Milling tool wear sample.
Tool blade image: 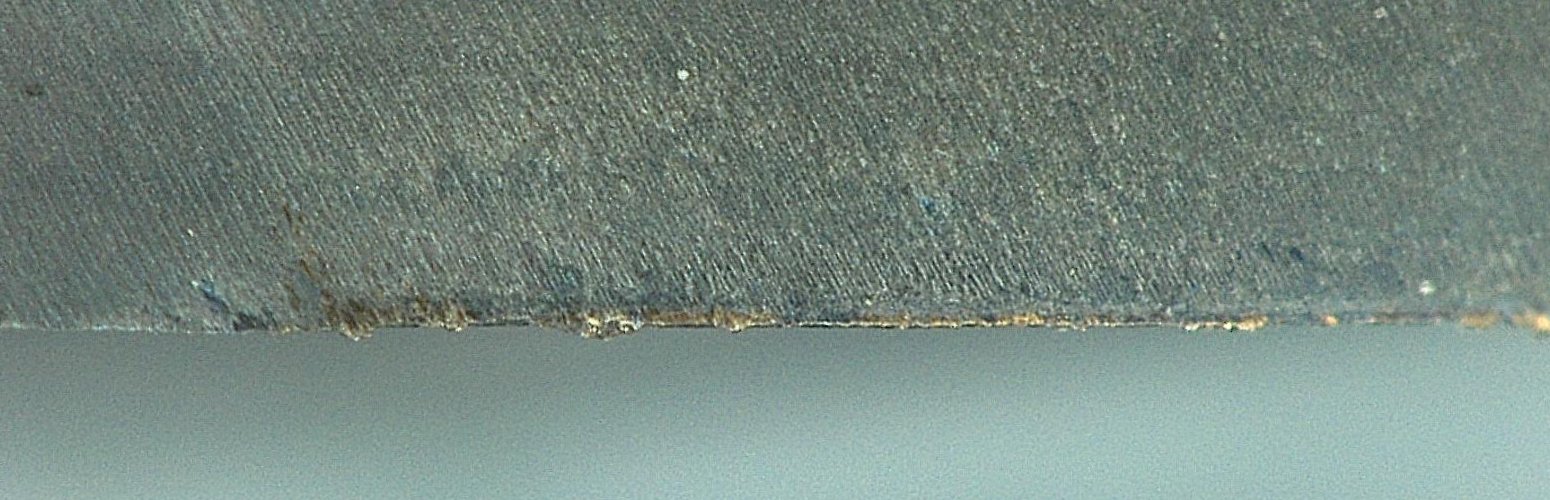
Chip image: 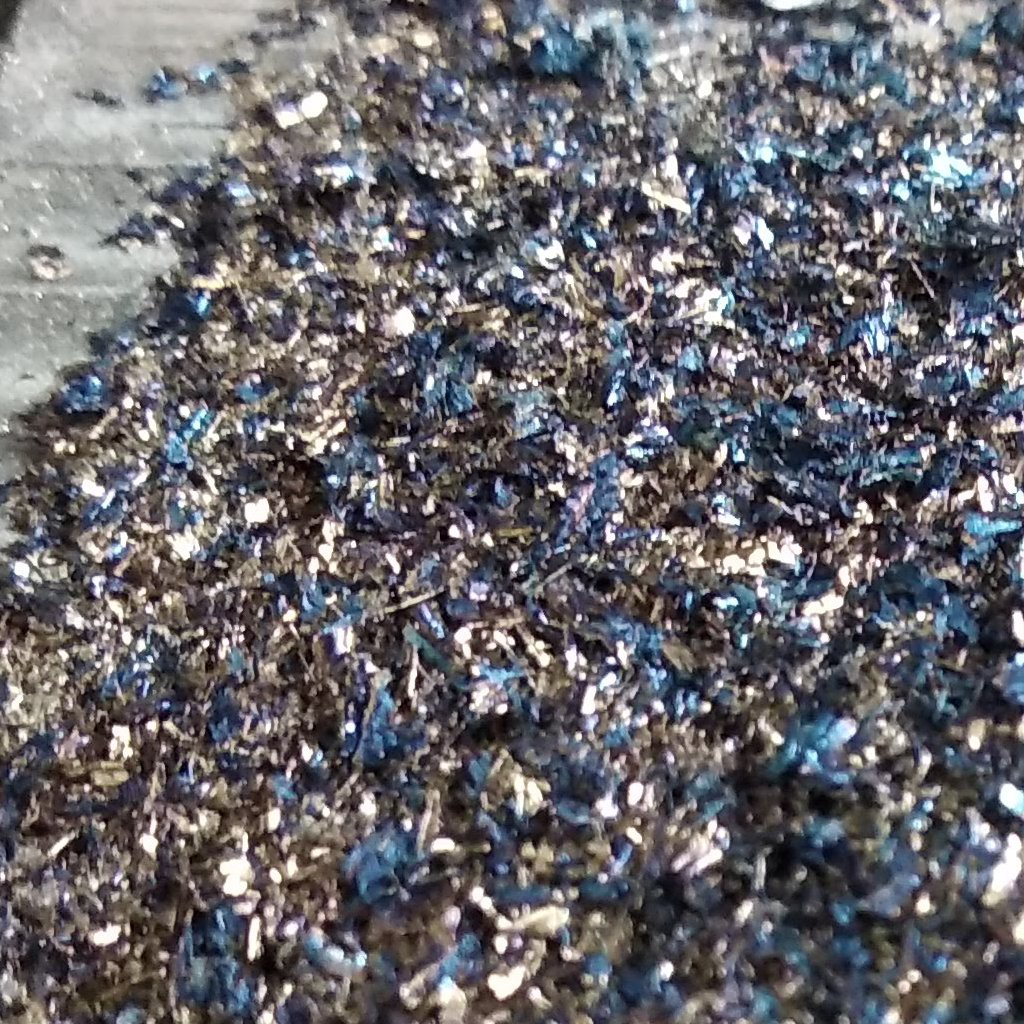
Workpiece image: 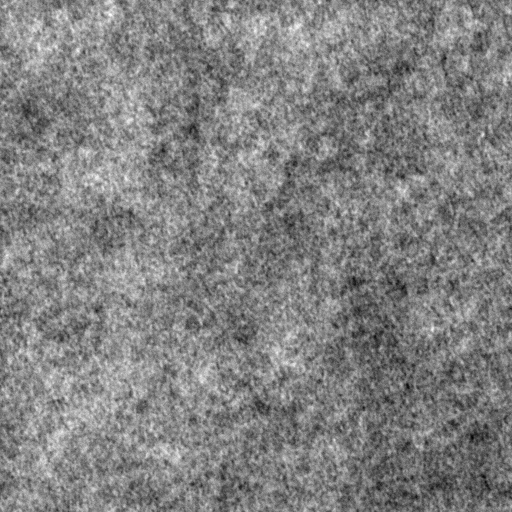
Tool wear state: dulled
Gaps: 3.98
Flank wear: 145.45
Overhang: 18.52
Force-signal Mel-spectrograms (X, Y, Z axes): 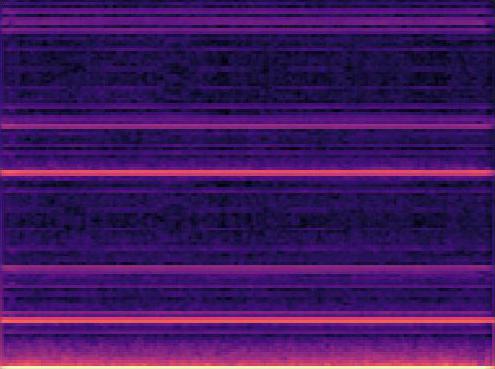 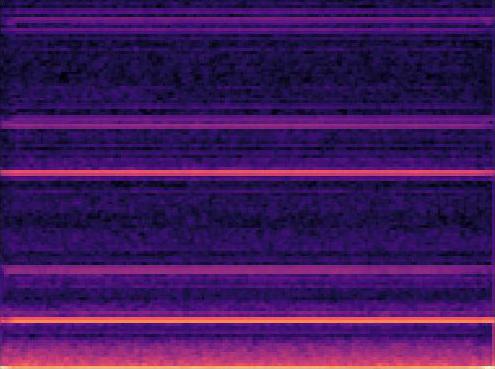 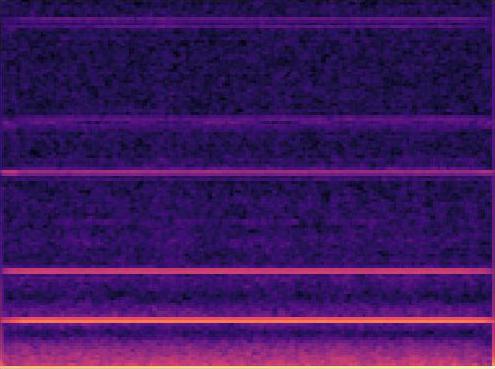
Force-signal scalograms (X, Y, Z axes): 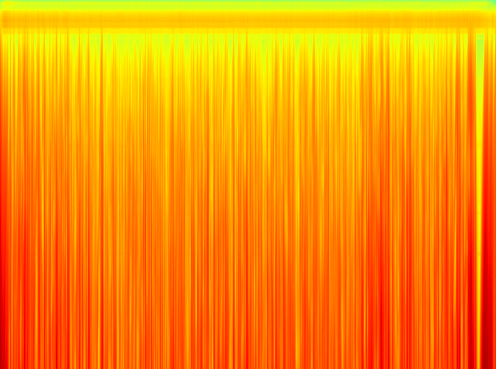 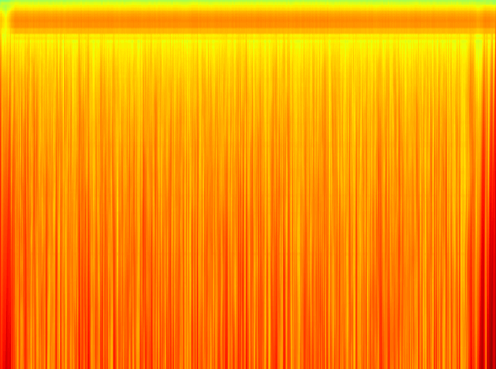 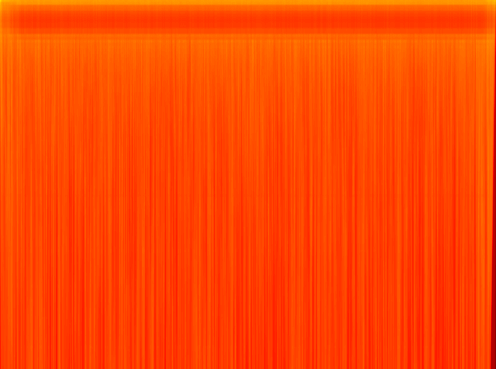
Force phase: accelerated_severe_wear